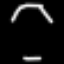
Label: octagon